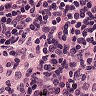
Metastatic tissue present: no